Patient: sex M, age 62
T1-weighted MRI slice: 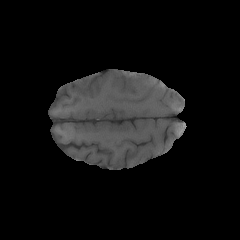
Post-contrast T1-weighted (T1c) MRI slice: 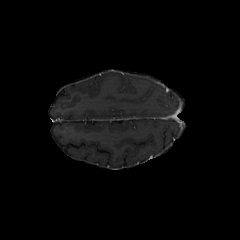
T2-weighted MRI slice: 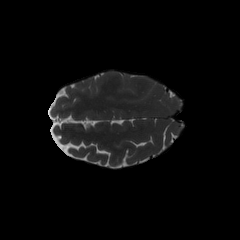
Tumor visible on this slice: no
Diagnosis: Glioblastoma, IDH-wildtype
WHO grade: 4